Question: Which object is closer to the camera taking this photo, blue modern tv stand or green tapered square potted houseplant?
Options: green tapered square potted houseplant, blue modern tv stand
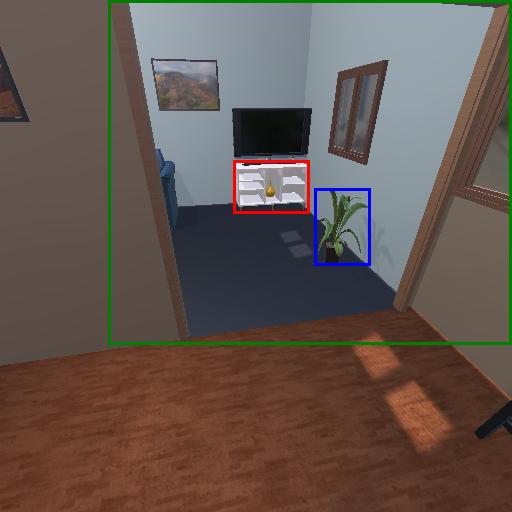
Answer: green tapered square potted houseplant